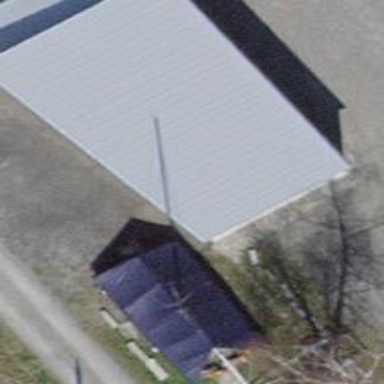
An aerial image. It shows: Silver shed used for boat storage.